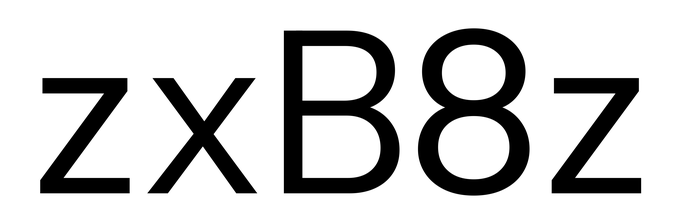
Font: InstrumentSans_Regular